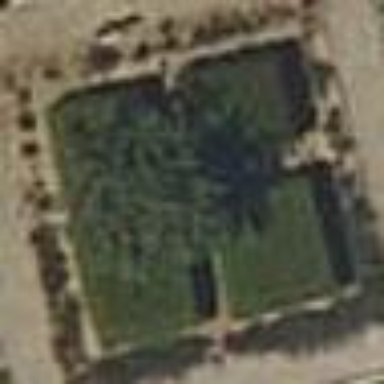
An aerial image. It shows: Garden surrounded by hedge.